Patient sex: M
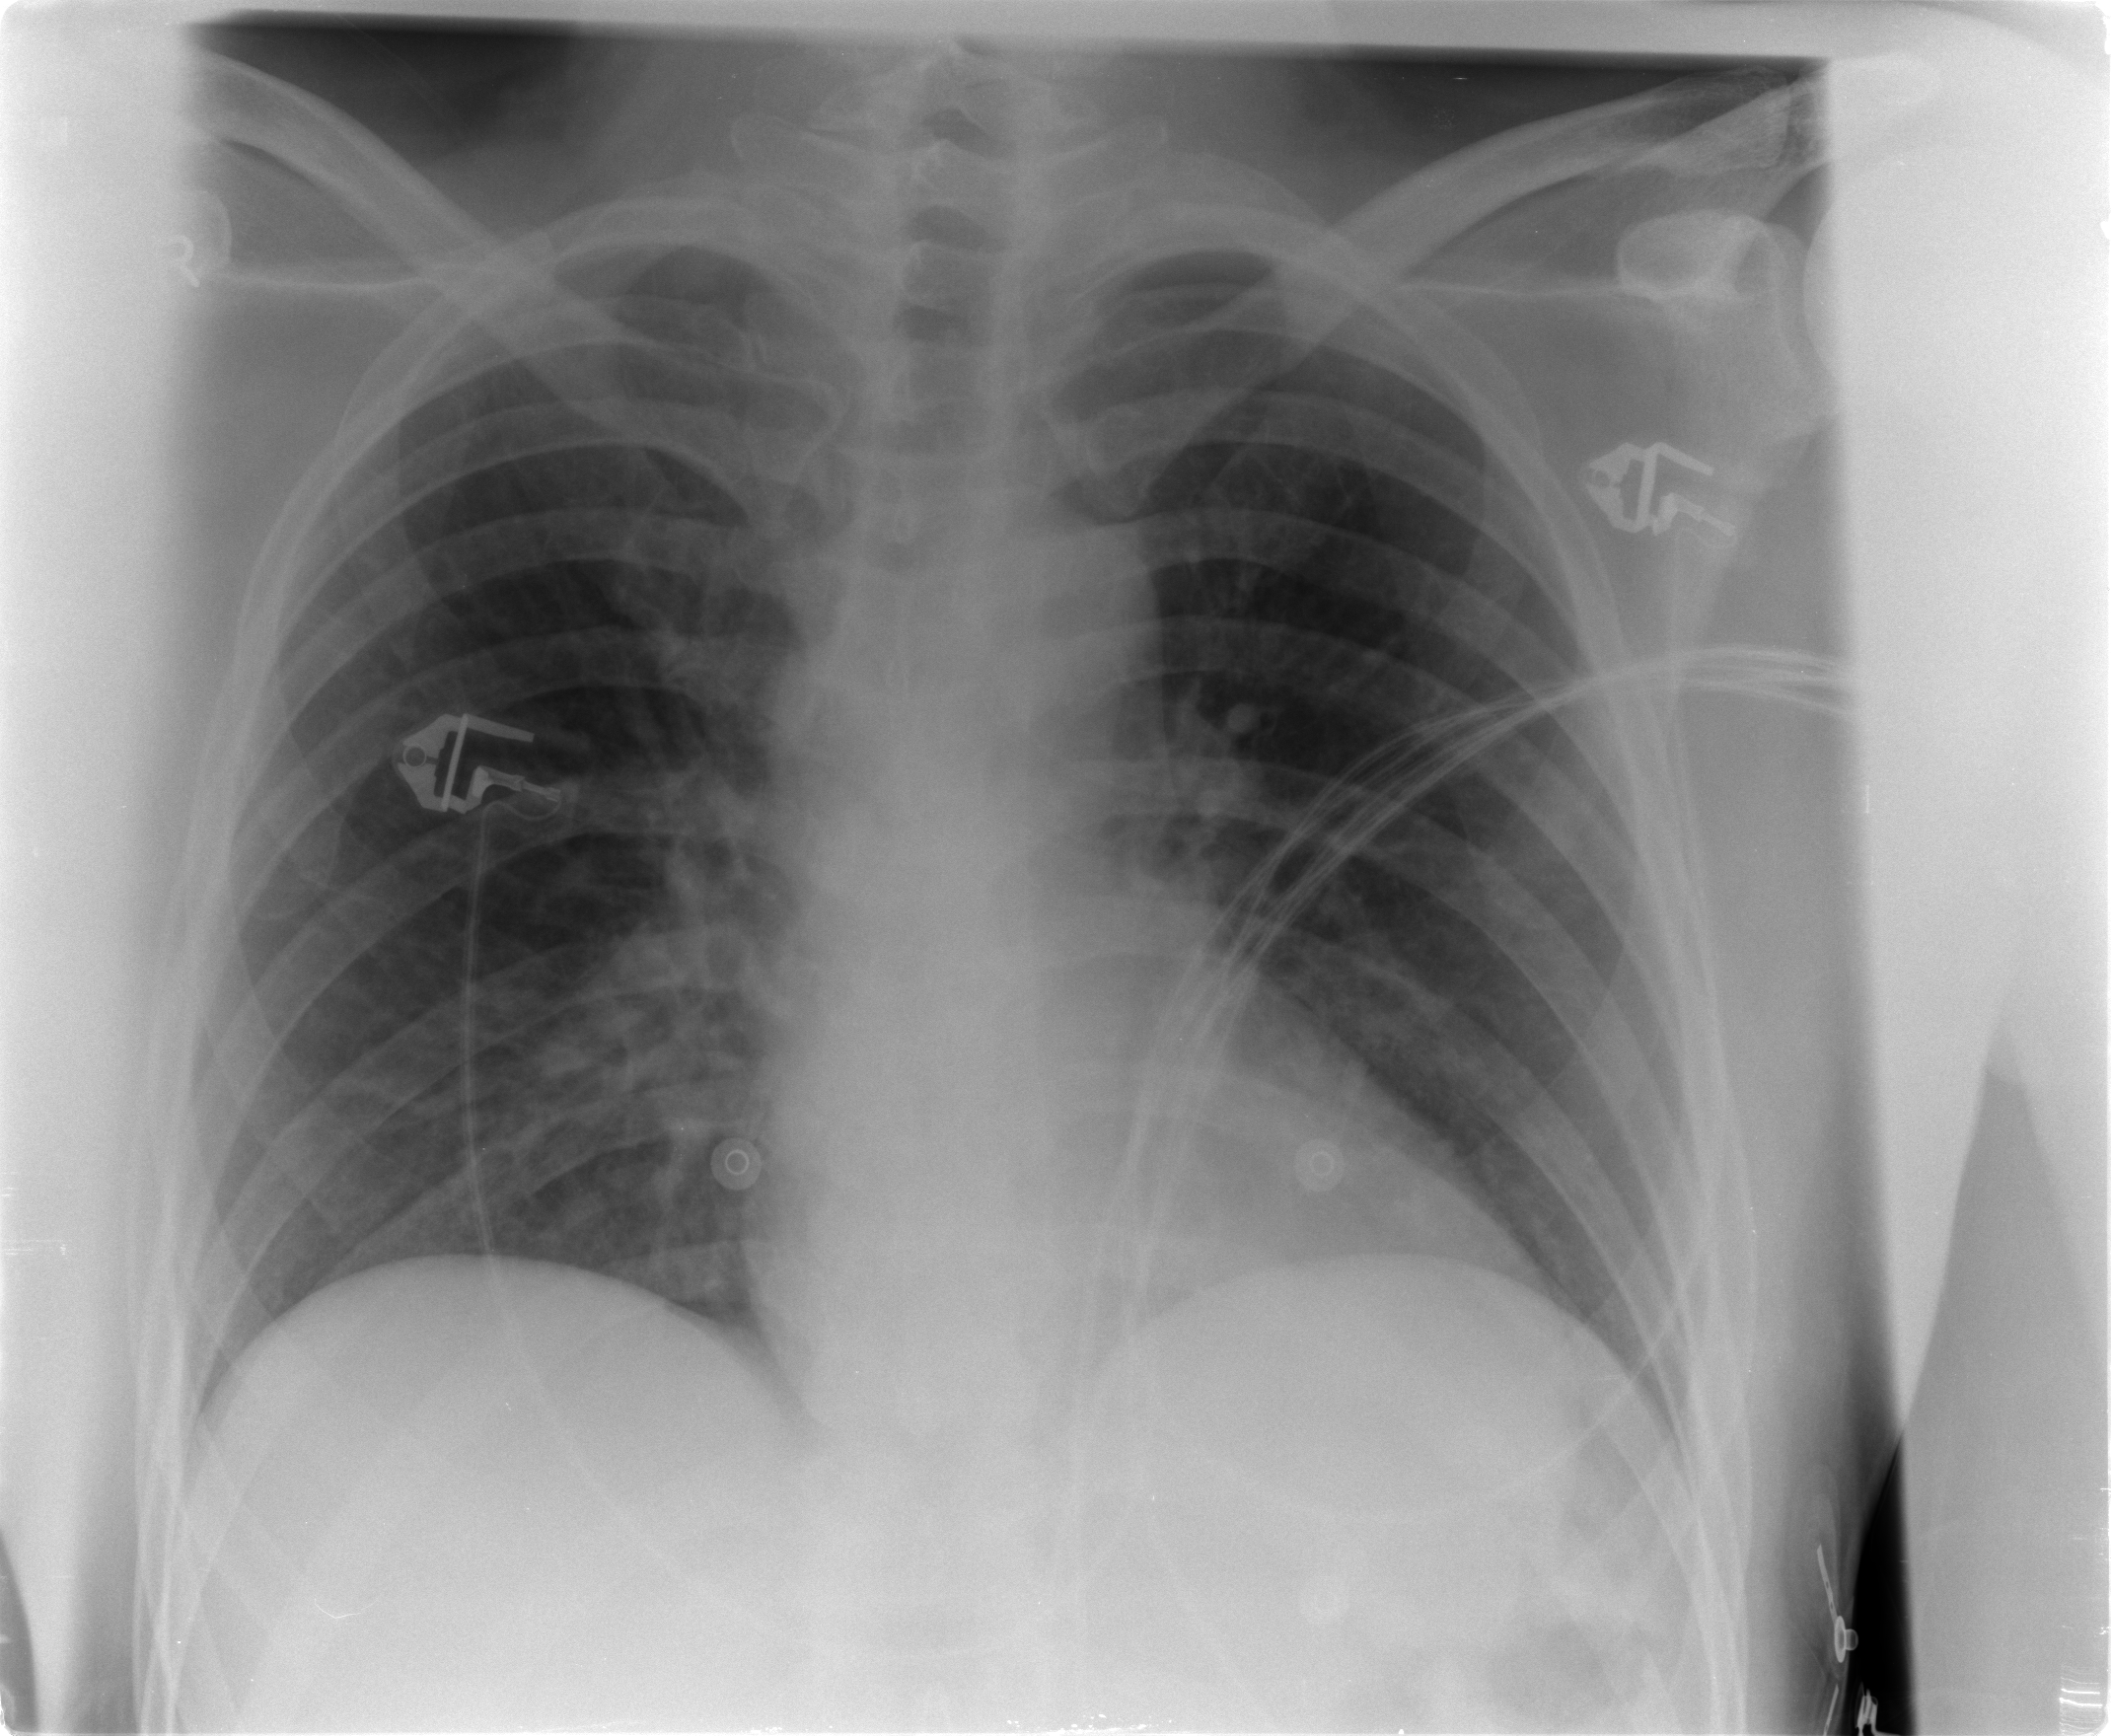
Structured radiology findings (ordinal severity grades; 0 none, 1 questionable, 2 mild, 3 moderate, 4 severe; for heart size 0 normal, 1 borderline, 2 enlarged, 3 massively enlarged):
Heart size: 0
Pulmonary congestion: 1
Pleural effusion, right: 0
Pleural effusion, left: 0
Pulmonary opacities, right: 0
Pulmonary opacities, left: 0
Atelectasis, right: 0
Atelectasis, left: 0